Question: I'm not really sure how to title this question but basically I have an interface like this:
'''
public interface IFoo
{
string ToCMD();
}
'''
a couple of absract classes which implement IFoo like:
'''
public abstract class Foo : IFoo
{
public abstract string ToCMD();
}
public abstract class Bar : IFoo
{
public abstract string ToCMD();
}
'''
then classes which inherit Foo and Bar:
'''
public class FooClass1 : Foo
{
public override string ToCMD()
{return "Test";}
} ///there are about 10 foo classes.
public class BarClass : Bar
{
public override string ToCMD()
{return "BarClass";}
} ///about the same for bar classes.
'''
I am doing this so that when I have my custom list like:
'''
public class Store<T> : List<T> where T : IFoo {}
'''
I then can restrict the types that go in it but by having the interface it will still take any type of IFoo.
Something like:
'''
Store<Foo> store = new Store<Foo>(); //Only Foo types will work.
store.Add(new FooClass1()); //Will compile.
Store<IFoo> store = new Store<IFoo>(); //All IFoo types will work.
store.Add(new FooClass1()); //Will compile.
store.Add(new BarClass()); //Will compile.
'''
My question is: Is this an ok way of going about this? or is there a better way?
EDIT: Picture->

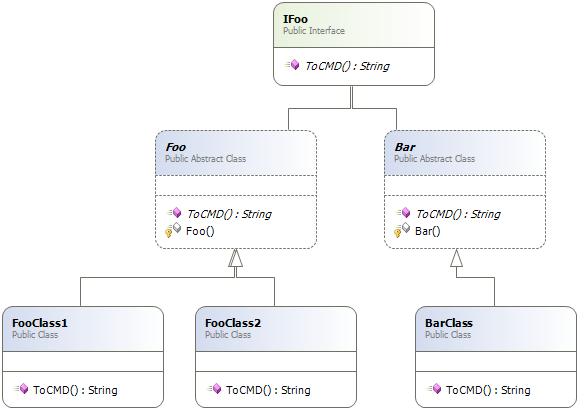
Answer: The need for an inheritance chain is questionable, in general.
However the specific scenario of combining an abstract base class with an interface.. I see it this way:
If you have an abstract base class like this, you should also have a corresponding interface. If you have an interface, then use the abstract base class only where the inheritance chain is sensible.
That said, if I'm writing a library and this is part of my API/Framework, I will generally include a "default implementation" that can be used as a base class. It will implement the interface methods in a naive, general way, where possible, and leave the rest for inheritors to implement/override as needed.
This is just a convenience feature of the library though, to assist people who want to implement the interface by providing a functional example that may cover most of what they need to implement already.
In short, the interface is more valuable than the base class, but a base class might save a lot of time and reduce buggy interface implementations.